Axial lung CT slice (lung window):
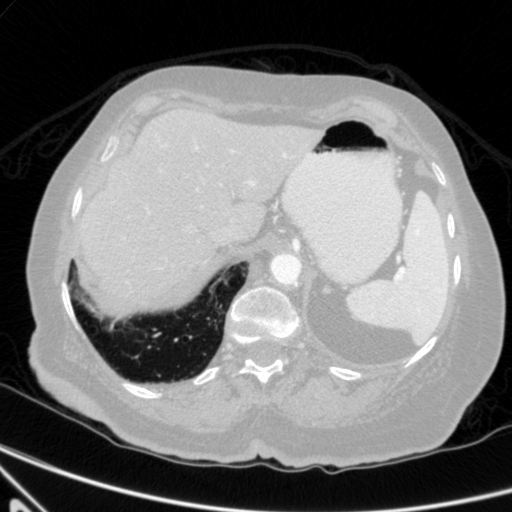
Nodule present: no